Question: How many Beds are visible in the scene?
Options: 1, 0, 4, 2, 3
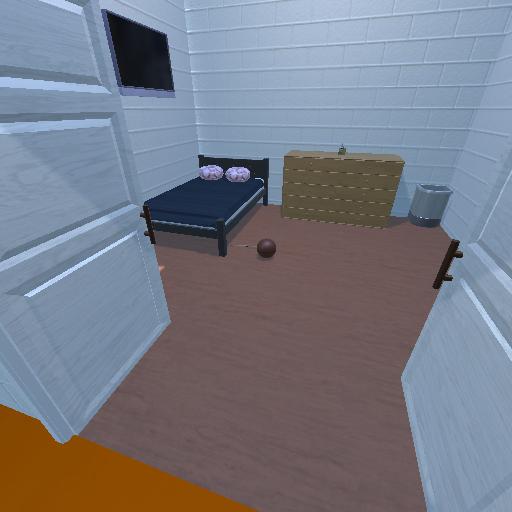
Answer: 1